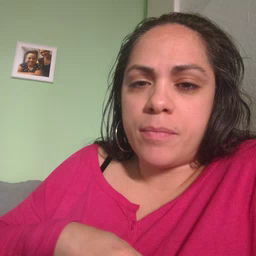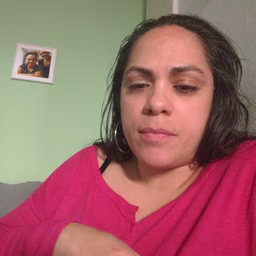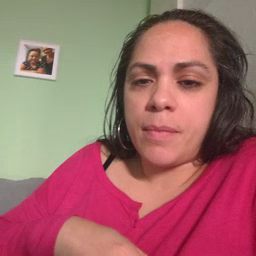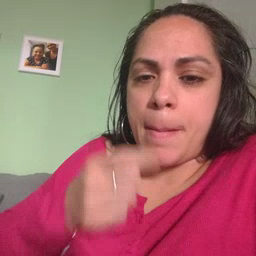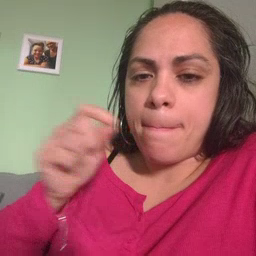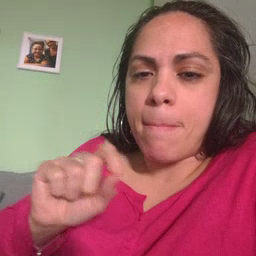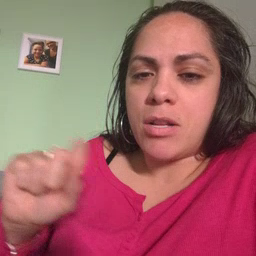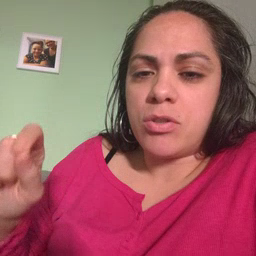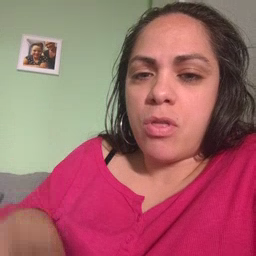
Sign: pencil